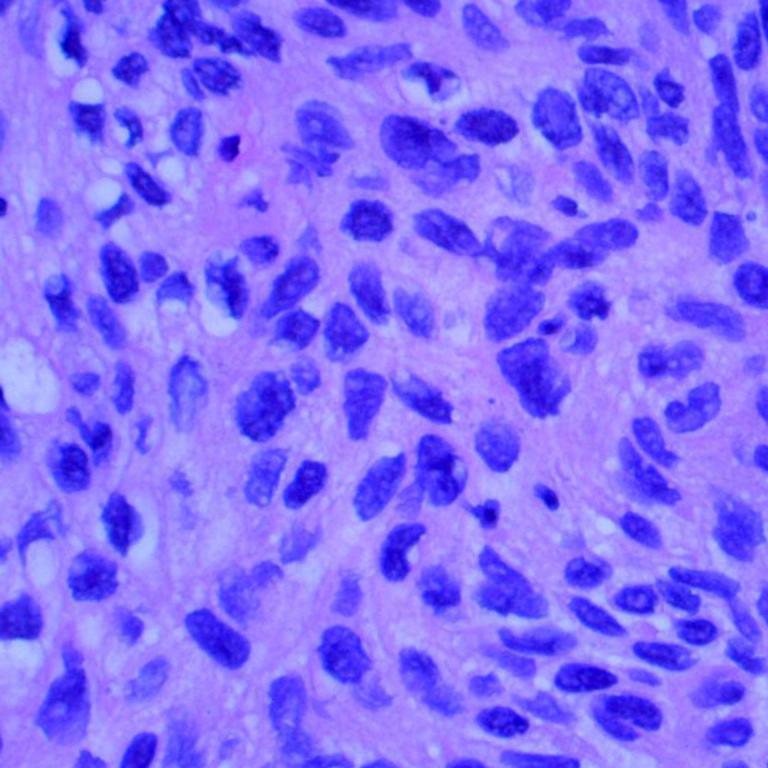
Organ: lung
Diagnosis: squamous carcinomas